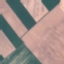
Label: AnnualCrop